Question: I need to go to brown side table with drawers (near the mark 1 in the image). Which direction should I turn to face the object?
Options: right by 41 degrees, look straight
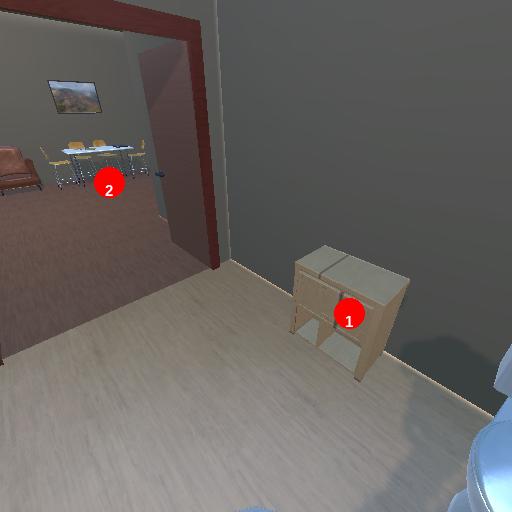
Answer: right by 41 degrees